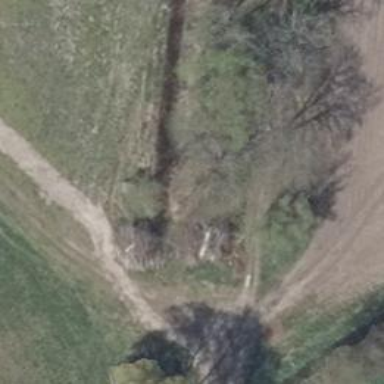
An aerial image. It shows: Hunting stand.